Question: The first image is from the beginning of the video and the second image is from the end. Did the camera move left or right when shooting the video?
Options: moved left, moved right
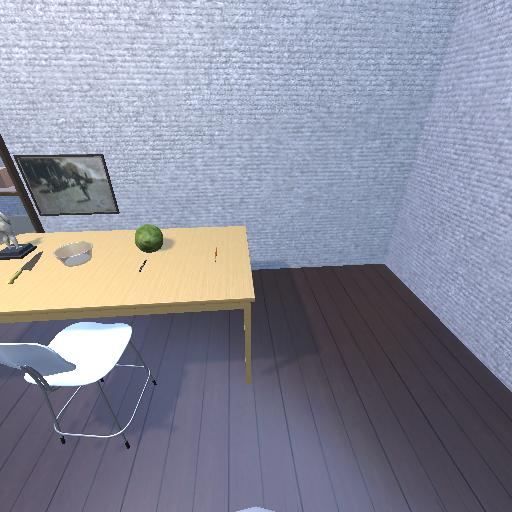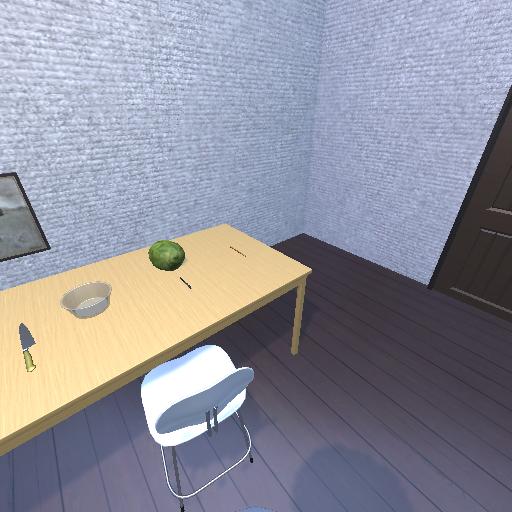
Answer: moved left